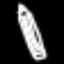
Label: pencil